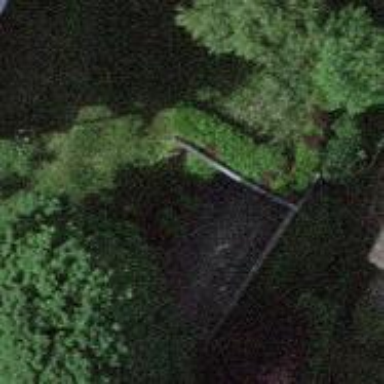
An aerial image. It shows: Retaining wall.